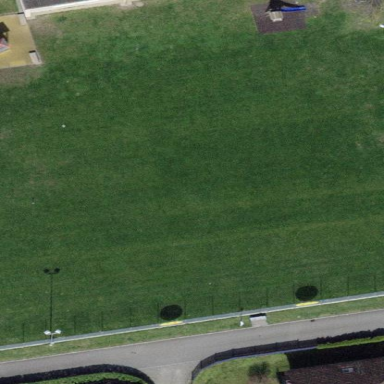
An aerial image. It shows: Soccer pitch for leisureland activities.